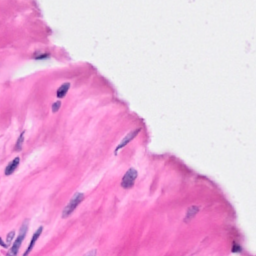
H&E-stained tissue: Breast